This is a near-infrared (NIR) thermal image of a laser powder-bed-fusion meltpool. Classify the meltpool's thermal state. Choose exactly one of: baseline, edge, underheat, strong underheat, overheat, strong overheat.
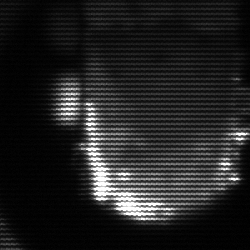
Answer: baseline